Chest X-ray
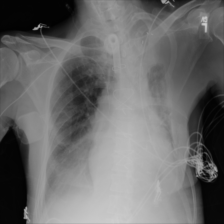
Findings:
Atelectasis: negative
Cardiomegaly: negative
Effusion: positive
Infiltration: positive
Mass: negative
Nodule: negative
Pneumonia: positive
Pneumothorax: negative
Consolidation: negative
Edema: positive
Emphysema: negative
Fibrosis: negative
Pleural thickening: negative
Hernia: negative